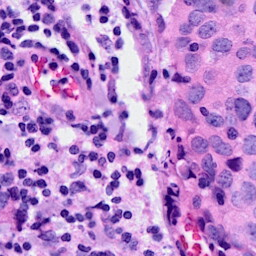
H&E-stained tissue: Breast